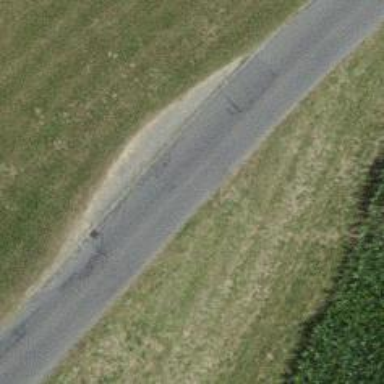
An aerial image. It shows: Tertiary road with asphalt surface.